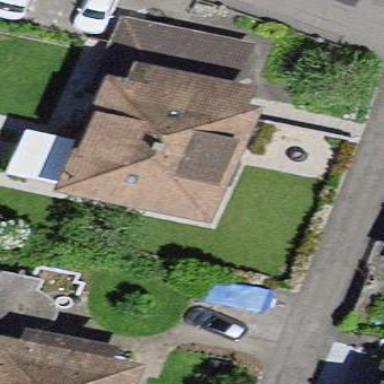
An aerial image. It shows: Detached building with hipped roof shape.